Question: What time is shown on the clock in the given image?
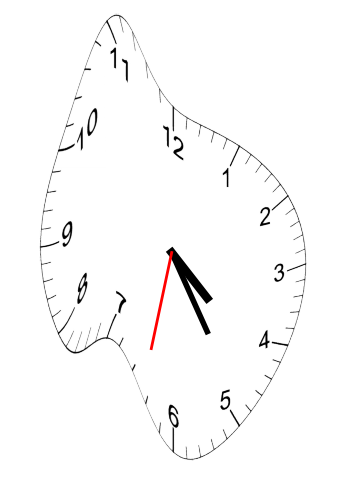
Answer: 04:24:32